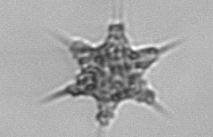
Label: Dictyocha